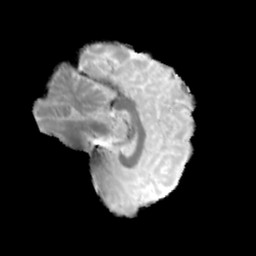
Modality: MD
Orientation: sagittal
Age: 29
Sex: female
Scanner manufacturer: siemens
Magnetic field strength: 3 T
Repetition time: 3.23 s
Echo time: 0.0892 s